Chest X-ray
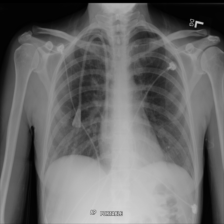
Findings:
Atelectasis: negative
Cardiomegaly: negative
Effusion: positive
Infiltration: positive
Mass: negative
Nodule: negative
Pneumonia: negative
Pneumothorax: negative
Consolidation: negative
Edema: negative
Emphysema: negative
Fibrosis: negative
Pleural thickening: negative
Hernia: negative